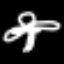
Label: palm tree